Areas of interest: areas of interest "Botanical Garden"
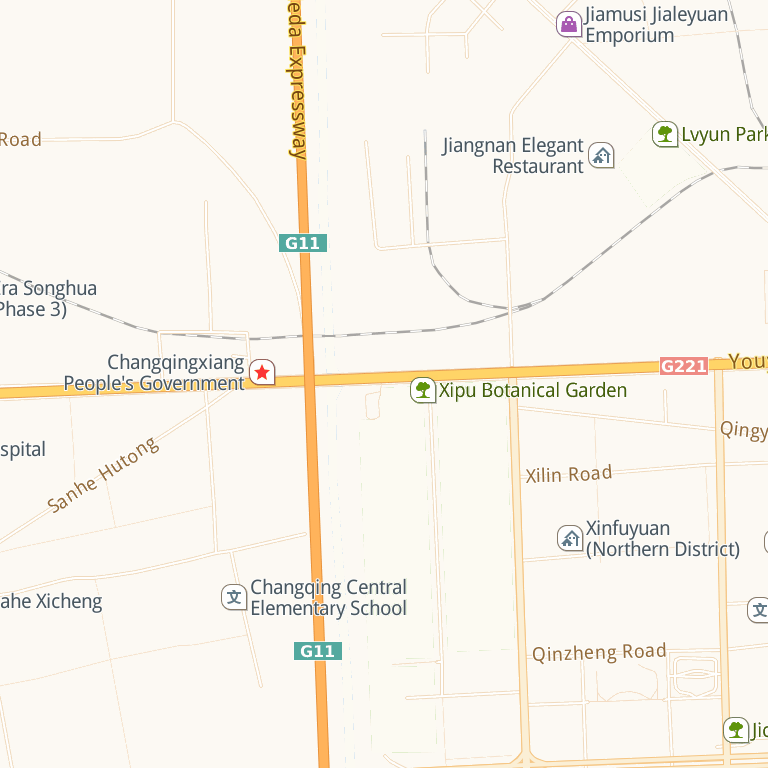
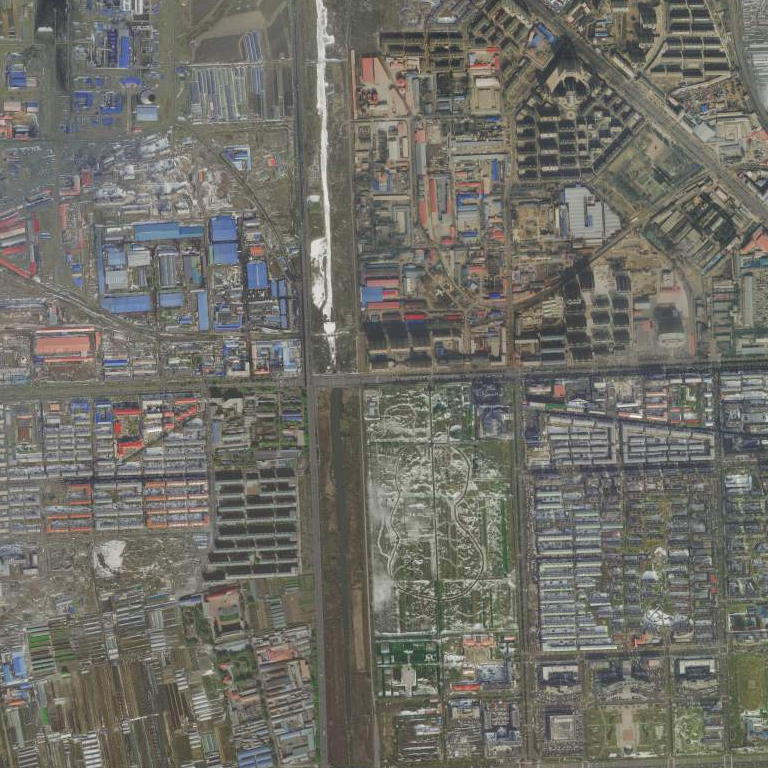